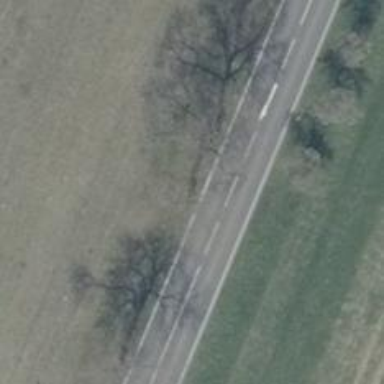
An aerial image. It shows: Avenue of deciduous broadleaved trees.